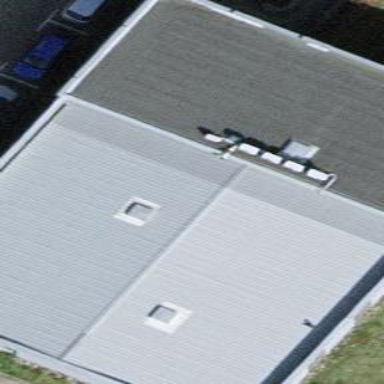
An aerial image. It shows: Commercial building.